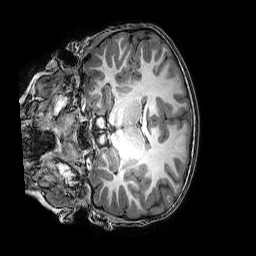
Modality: T1w
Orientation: coronal
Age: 7
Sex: male
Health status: healthy